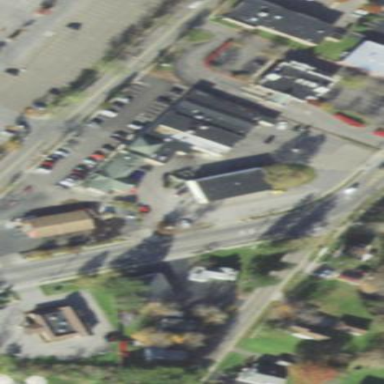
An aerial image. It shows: Retail area.